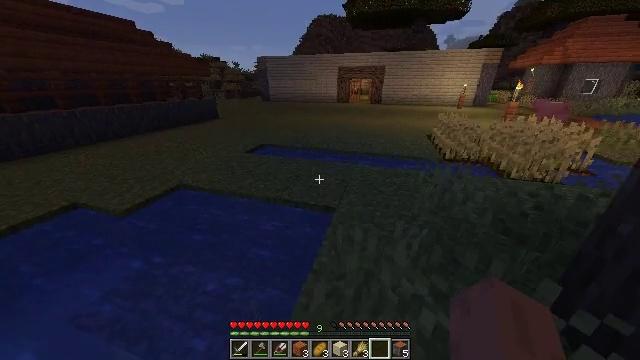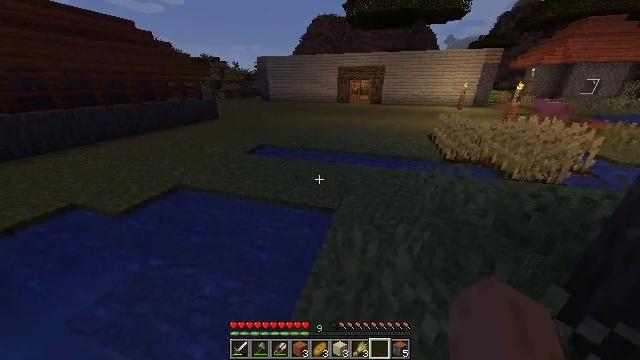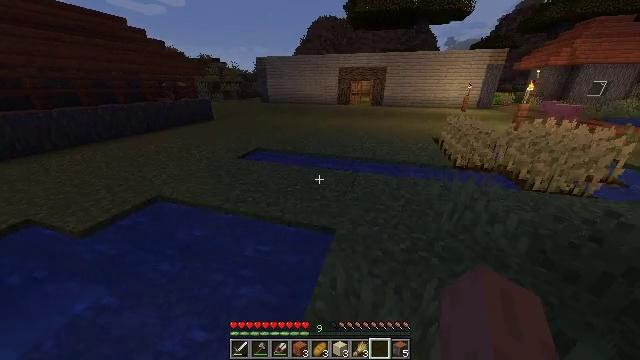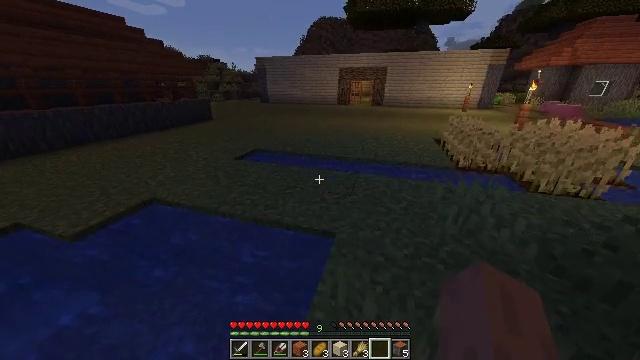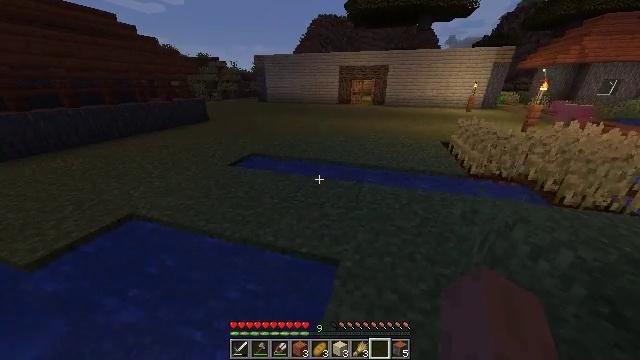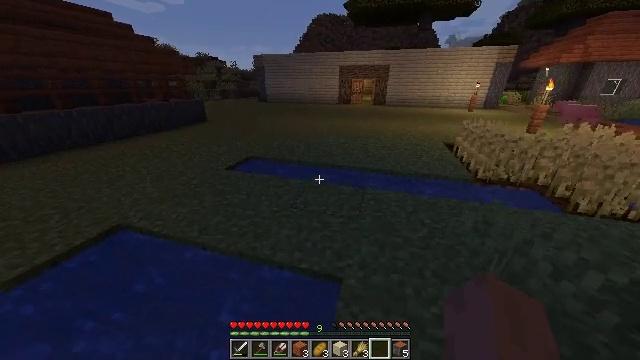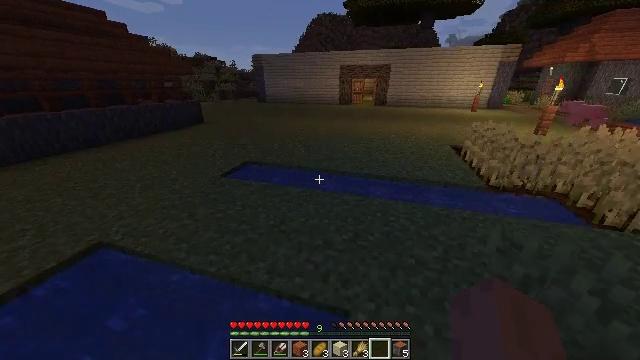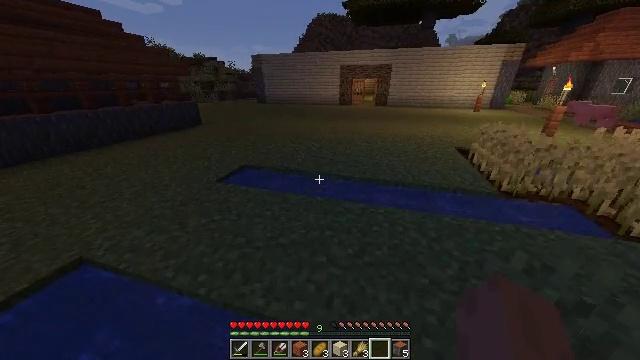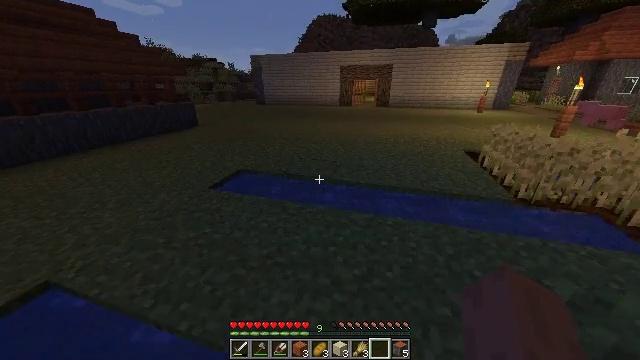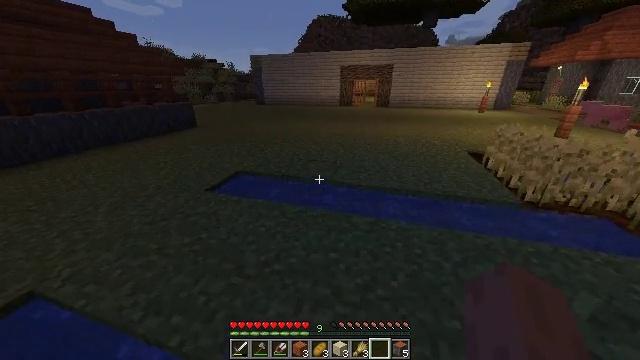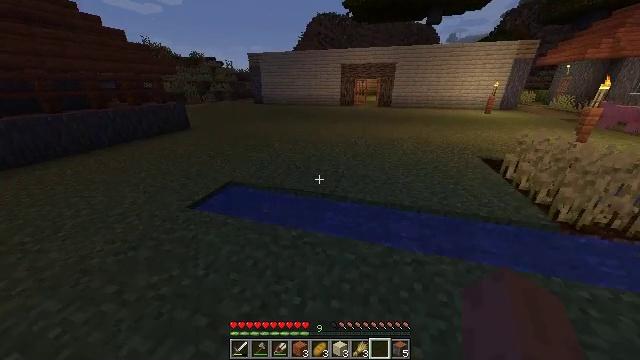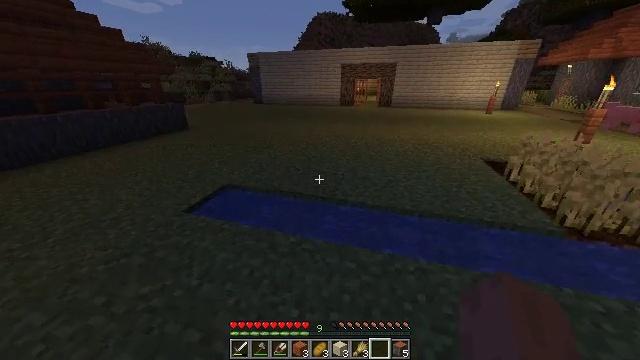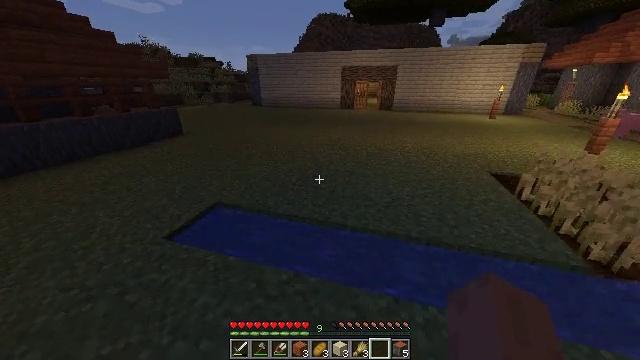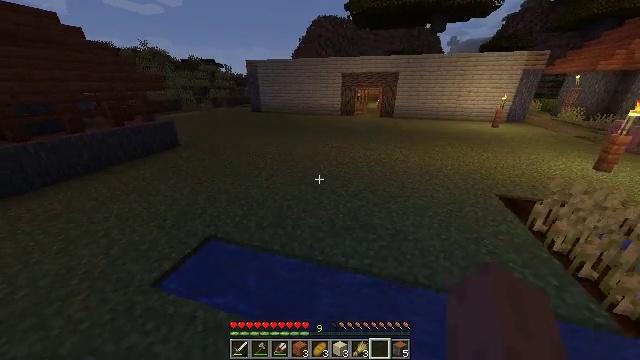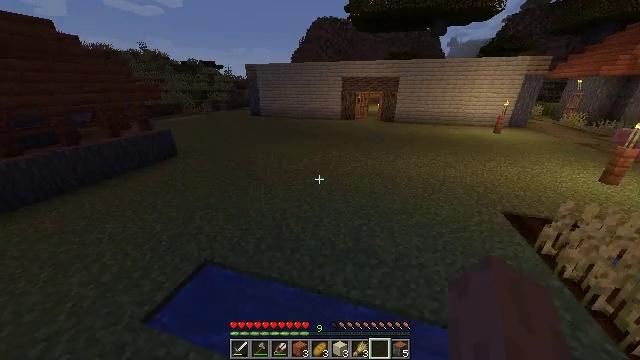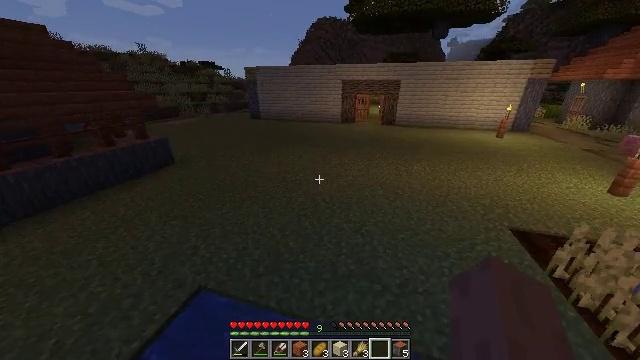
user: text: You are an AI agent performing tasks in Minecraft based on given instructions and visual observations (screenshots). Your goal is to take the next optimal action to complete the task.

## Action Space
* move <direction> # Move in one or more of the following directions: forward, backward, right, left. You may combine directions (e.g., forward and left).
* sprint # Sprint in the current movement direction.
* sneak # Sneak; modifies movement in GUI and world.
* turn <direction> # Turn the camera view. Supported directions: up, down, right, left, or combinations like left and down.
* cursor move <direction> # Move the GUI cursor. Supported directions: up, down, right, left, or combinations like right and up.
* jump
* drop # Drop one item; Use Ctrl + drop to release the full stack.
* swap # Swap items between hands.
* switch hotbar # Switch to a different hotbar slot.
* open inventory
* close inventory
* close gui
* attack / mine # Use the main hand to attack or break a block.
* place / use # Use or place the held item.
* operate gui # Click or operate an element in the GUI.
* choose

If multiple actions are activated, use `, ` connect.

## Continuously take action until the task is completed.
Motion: motion action
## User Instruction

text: Destroy the barrel to use elsewhere.
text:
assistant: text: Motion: move forward, sprint
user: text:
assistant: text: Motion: move forward, sprint
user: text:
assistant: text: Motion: move forward, sprint
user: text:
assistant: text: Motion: move forward, sprint
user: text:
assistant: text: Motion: move forward, sprint
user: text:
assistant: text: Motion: move forward, sprint
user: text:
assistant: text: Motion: move forward, sprint
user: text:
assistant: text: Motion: move forward, sprint
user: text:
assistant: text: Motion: move forward, sprint
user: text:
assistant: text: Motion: move forward, sprint
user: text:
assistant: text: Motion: move forward, sprint
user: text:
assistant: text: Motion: move forward, sprint, jump
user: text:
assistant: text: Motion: move forward, sprint, jump
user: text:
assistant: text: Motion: move forward, sprint, jump
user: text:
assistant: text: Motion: move forward, sprint, jump
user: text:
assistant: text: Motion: move forward, sprint, jump
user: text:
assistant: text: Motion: move forward, sprint, jump
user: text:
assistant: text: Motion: move forward, sprint, jump
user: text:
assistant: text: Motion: move forward, sprint, jump
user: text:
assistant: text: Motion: move forward, sprint, jump
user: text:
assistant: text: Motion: move forward, sprint, jump
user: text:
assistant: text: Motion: move forward, sprint, jump
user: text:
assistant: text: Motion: move forward, sprint, jump
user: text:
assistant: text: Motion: move forward, sprint, jump
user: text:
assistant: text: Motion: move forward, sprint, jump
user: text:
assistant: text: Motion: move forward, sprint, jump
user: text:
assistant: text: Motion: move forward, sprint, jump
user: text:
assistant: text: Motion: move forward, sprint, jump
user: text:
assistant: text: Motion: move forward, sprint, jump
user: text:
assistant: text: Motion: move forward, sprint, jump